已知椭圆 $\frac{x^2}{a^2} + \frac{y^2}{b^2} = 1\ (a > b > 0)$ 的离心率为 $\frac{1}{2}$，$A,B$ 分别为椭圆的左、右顶点，$C$ 为椭圆的上顶点，且 $\overrightarrow{CA} \cdot \overrightarrow{CB} = -4$。直线 $l: x = my + 3$ 交椭圆于 $M$，$N$ 两点。

(1) 求椭圆的标准方程；

(2) 若直线 $AM$ 的斜率为 $k_1$，直线 $BN$ 的斜率为 $k_2$，求 $\frac{k_1}{k_2}$ 的值；

(3) 若 $P(5,0)$，证明：当 $m^2 \in \left[\frac{1}{5},\frac{1}{2}\right]$ 时，$\triangle MNP$ 为锐角三角形。
【解答】

\textbf{【答案】} (1) $\frac{x^2}{16} + \frac{y^2}{12} = 1$；
(2) $\frac{1}{7}$；
(3) 证明见解析。

\textbf{【解析】} (1) 由题意知，$A(-a,0)$，$B(a,0)$，$C(0,b)$，则 $\overrightarrow{CA} = (-a,-b)$，$\overrightarrow{CB} = (a,-b)$。
所以 $\overrightarrow{CA} \cdot \overrightarrow{CB} = -a^2 + b^2 = c^2 = -4$，即 $c = 2$。
又 $e = \frac{c}{a} = \frac{1}{2}$，所以 $a = 4$，$b = \sqrt{a^2 - c^2} = 2\sqrt{3}$。
所以椭圆的标准方程为 $\frac{x^2}{16} + \frac{y^2}{12} = 1$。

---

(2) 直线 $l: x = my + 3$，$M(x_1,y_1)$，$N(x_2,y_2)$。
由
\[
\begin{cases}
x = my + 3 \\
\frac{x^2}{16} + \frac{y^2}{12} = 1
\end{cases}
\]
得 $(3m^2 + 4)y^2 + 18my - 21 = 0$，
则 $y_1 + y_2 = -\frac{18m}{3m^2 + 4}$，$y_1y_2 = -\frac{21}{3m^2 + 4}$，
所以 $m y_1 y_2 = \frac{7}{6}(y_1 + y_2)$。

因为椭圆的左、右顶点分别为 $A(-4,0)$，$B(4,0)$，
所以 $k_1 = \frac{y_1}{x_1 + 4}$，$k_2 = \frac{y_2}{x_2 - 4}$，
所以
\[
\frac{k_1}{k_2} = \frac{y_1(x_2 - 4)}{y_2(x_1 + 4)} = \frac{my_1y_2 - y_1}{my_1y_2 + 7y_2} = \frac{\frac{7}{6}(y_1 + y_2) - y_1}{\frac{7}{6}(y_1 + y_2) + 7y_2} = \frac{\frac{1}{6}y_1 + \frac{7}{6}y_2}{\frac{7}{6}y_1 + \frac{49}{6}y_2} = \frac{1}{7}.
\]

---

(3) 直线 $MN$ 的方向向量为 $\vec{e} = (m,1)$，所以由锐角三角形知，
$\overrightarrow{PM} \cdot \overrightarrow{PN} > 0$ ①，$\overrightarrow{MP} \cdot \overrightarrow{MN} > 0$ ③。

由 $\overrightarrow{PM} = (x_1 - 5,y_1)$，$\overrightarrow{PN} = (x_2 - 5,y_2)$，
由①得：
\[
(x_1 - 5)(x_2 - 5) + y_1y_2 = (my_1 - 2)(my_2 - 2) + y_1y_2
\]
\[
= (m^2 + 1)y_1y_2 - 2m(y_1 + y_2) + 4 = -\frac{21m^2 + 21}{3m^2 + 4} + \frac{36m^2}{3m^2 + 4} + 4
\]
\[
= \frac{15m^2 - 21 + 12m^2 + 16}{3m^2 + 4} = \frac{27m^2 - 5}{3m^2 + 4} > 0, \quad \text{则 } m^2 > \frac{5}{27} \quad ④;
\]

由②③得，$(\overrightarrow{MP} \cdot \vec{e})(\overrightarrow{NP} \cdot \vec{e}) < 0$，
即 $[m(x_1 - 5) + y_1][m(x_2 - 5) + y_2] < 0$，
进而化简得：
\[
[(m^2 + 1)y_1 - 2m][(m^2 + 1)y_2 - 2m] < 0,
\]
\[
= (m^2 + 1)^2 y_1y_2 - 2m(m^2 + 1)(y_1 + y_2) + 4m^2
\]
\[
= \frac{-21(m^2 + 1)^2}{3m^2 + 4} + \frac{36m^2(m^2 + 1)}{3m^2 + 4} + 4m^2 = \frac{27m^4 + 10m^2 - 21}{3m^2 + 4} < 0,
\]
即 $27m^4 + 10m^2 - 21 < 0$，解得 $\frac{-5 - 4\sqrt{37}}{27} < m^2 < \frac{-5 + 4\sqrt{37}}{27}$ ⑤，
由 $\frac{-5 - 4\sqrt{37}}{27} < 0$，$\frac{-5 + 4\sqrt{37}}{27} \approx \frac{-5 + 24.36}{27} \approx \frac{19.36}{27} > \frac{1}{2}$，
故当 $m^2 \in \left[\frac{1}{5},\frac{1}{2}\right]$ 时，同时满足④⑤，
所以此时 $\triangle MNP$ 为锐角三角形。

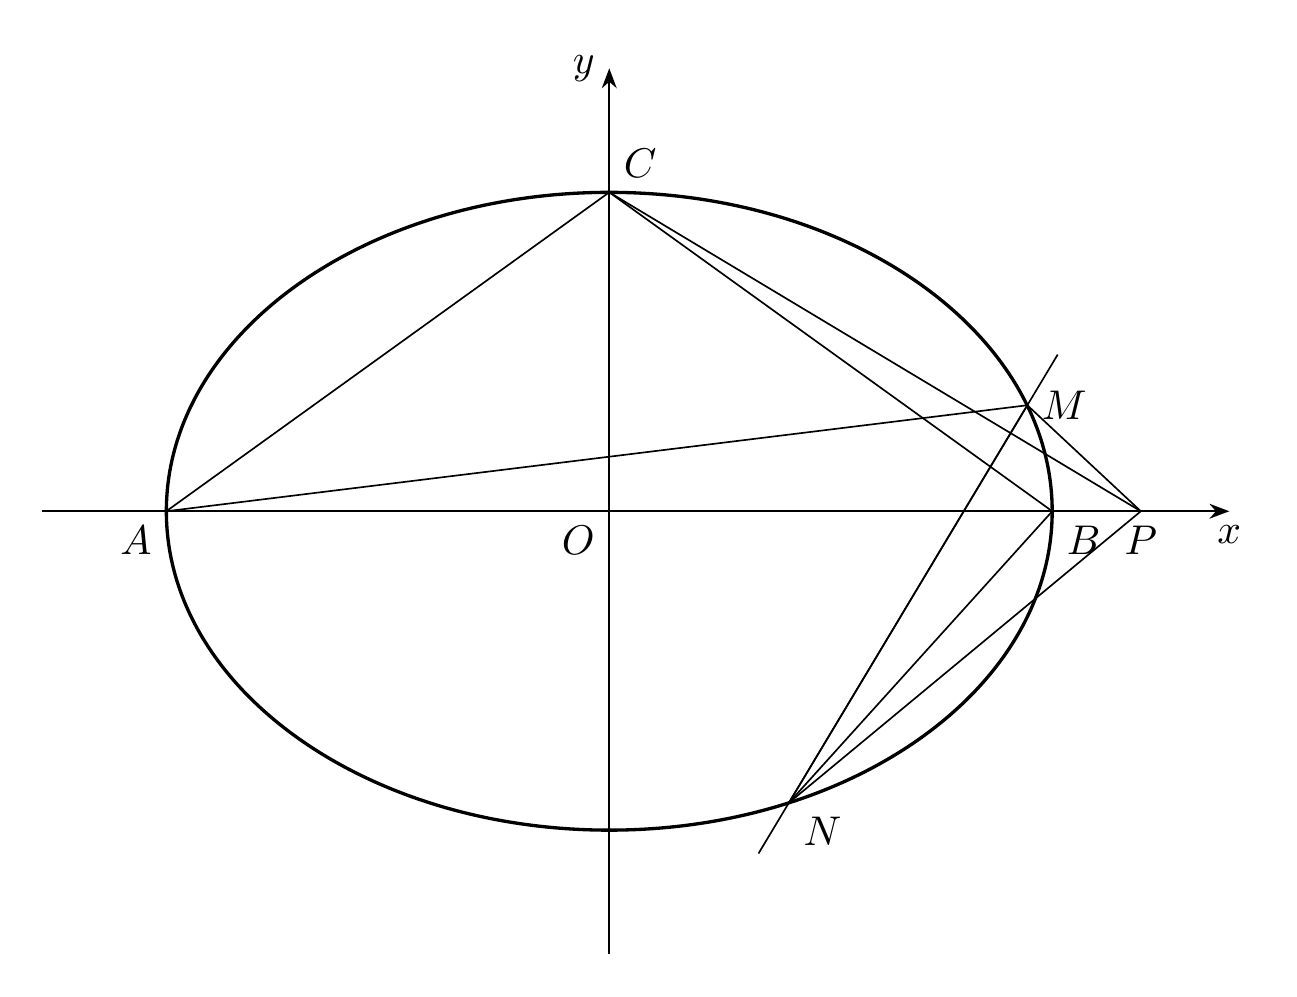